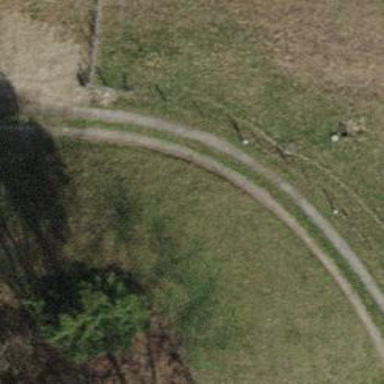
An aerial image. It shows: Track road with grade3 tracktype.